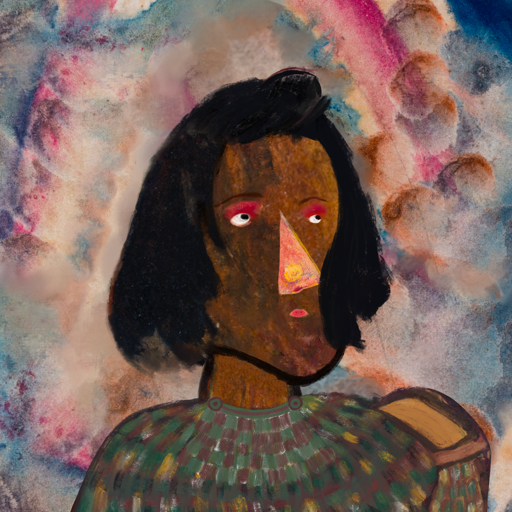
Background: Rupkatha, Head And Neck Side: Mosgoul, Face Side: Irani, Bust: After_Raid, Hair Side: Mosgoul, Head Accessory: Blank, Second Necklace: After_Raid, Necklace: Blank, Baby: Blank